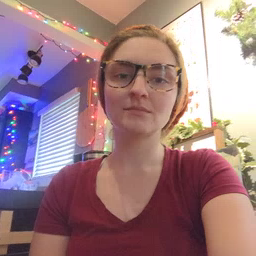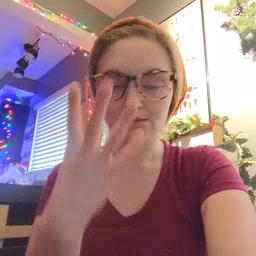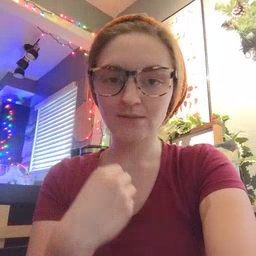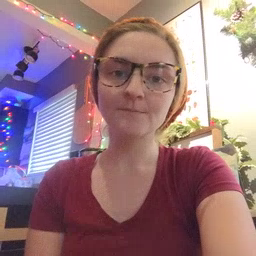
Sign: sleep